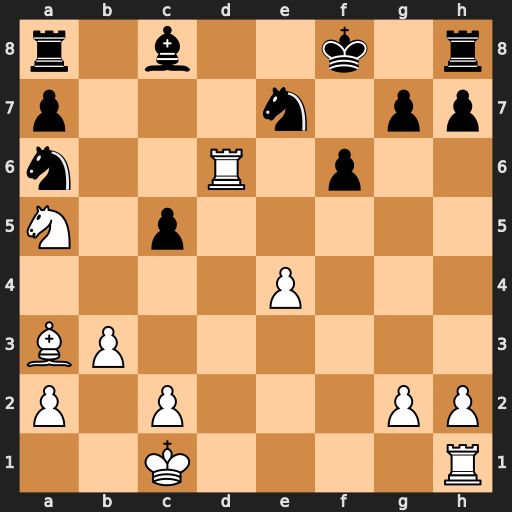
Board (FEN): r1b2k1r/p3n1pp/n2R1p2/N1p5/4P3/BP6/P1P3PP/2K4R
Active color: w
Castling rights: -
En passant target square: -
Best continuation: Rd8+ Kf7 Rxh8